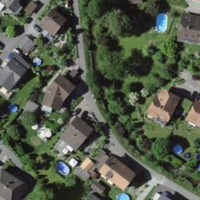
EUNIS habitat code: 54
Species observed at this site:
Prunus padus